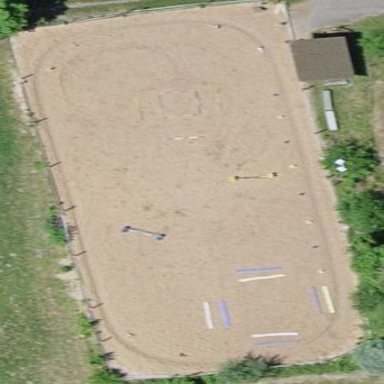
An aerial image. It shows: Equestrian pitch used for leisure and sports activities.